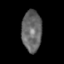
Tissue: skin
Cell type: Epithelial cells
Senescence score: 0.9361
Nuclear area (px): 803
Mean DAPI intensity: 103.002